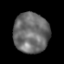
Tissue: lung
Cell type: Epithelial cells
Senescence score: 0.154
Nuclear area (px): 1388
Mean DAPI intensity: 108.501